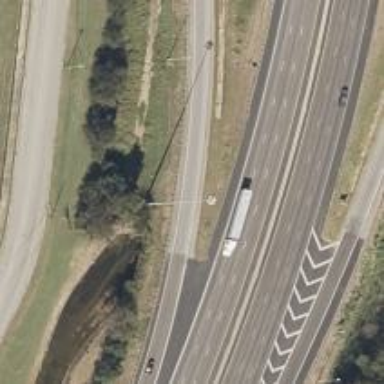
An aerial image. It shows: Asphalt motorway link.